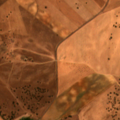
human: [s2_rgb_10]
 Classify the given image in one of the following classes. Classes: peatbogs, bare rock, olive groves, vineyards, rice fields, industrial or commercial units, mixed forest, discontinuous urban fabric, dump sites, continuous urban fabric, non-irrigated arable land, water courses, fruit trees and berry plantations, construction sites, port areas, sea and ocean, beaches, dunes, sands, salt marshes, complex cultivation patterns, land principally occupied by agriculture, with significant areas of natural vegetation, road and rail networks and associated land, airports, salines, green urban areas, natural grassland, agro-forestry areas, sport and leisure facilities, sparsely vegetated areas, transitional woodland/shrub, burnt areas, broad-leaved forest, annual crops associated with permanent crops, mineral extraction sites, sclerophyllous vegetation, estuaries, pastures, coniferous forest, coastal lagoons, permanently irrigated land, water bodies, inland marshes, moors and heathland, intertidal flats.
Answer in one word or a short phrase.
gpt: non-irrigated arable land, pastures, agro-forestry areas